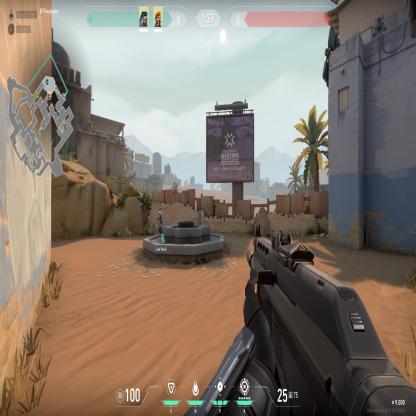
Label: teammate